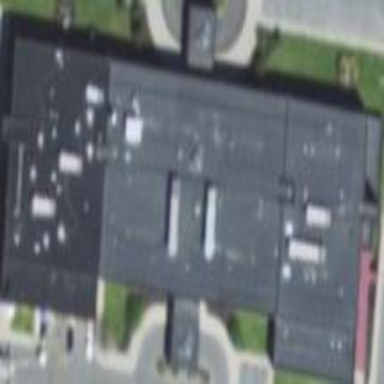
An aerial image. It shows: Clinic building offering healthcare services.